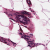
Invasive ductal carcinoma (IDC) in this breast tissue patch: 0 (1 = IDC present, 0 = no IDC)